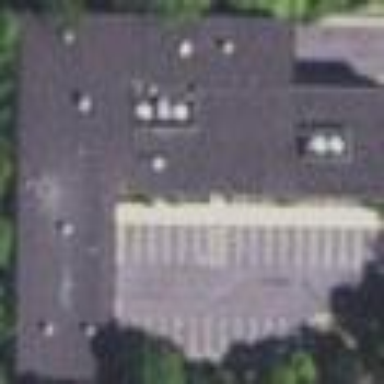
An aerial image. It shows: Commercial building.